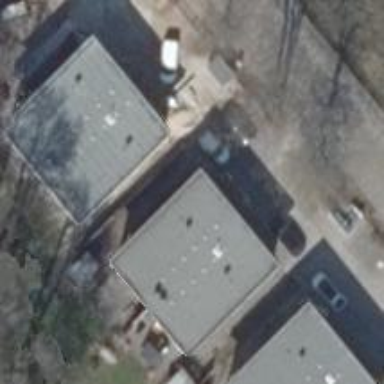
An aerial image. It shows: Semidetached house with flat roof.